Question: I am working on the USB serial. I want to make a Nexus to read data from USB.
I found the example project to do it. <URL>
So, I cloned the project and complied with eclipse.
Everything works well but I got this warning, and I tried to connect my usb to the Nexus by serial port. However, it cannot find my usb. I don't know maybe it's because the warning.
I searched and found some recommendations but they don't work for me.
Furthermore, I have add my usb's product-id and vendor-id to a xml file.
'''
<?xml version="1.0" encoding="utf-8"?>
<resources>
<usb-device vendor-id="1516" product-id="8628" />
</resources>
'''
Could you help me find it out?

Thank in advance!
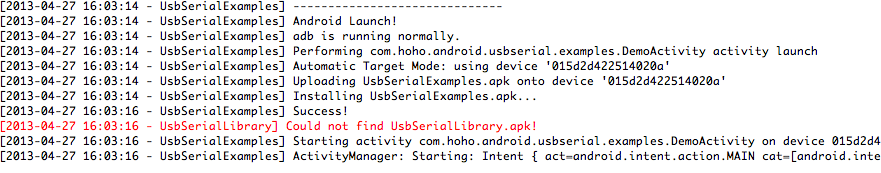
Answer: Are you using the UsbSerialLibrary as a Library for your main project?
In that case please go to:
'''
Main project's properties -> build path -> projects tab
'''
and make sure to remove the UsbSerialLibrary from that place. You should make sure it is present in
'''
Main project's properties -> android -> Library
'''
If it is not there, please select add and that should be it.
Hope this helps to remove that warning.
Cheers!